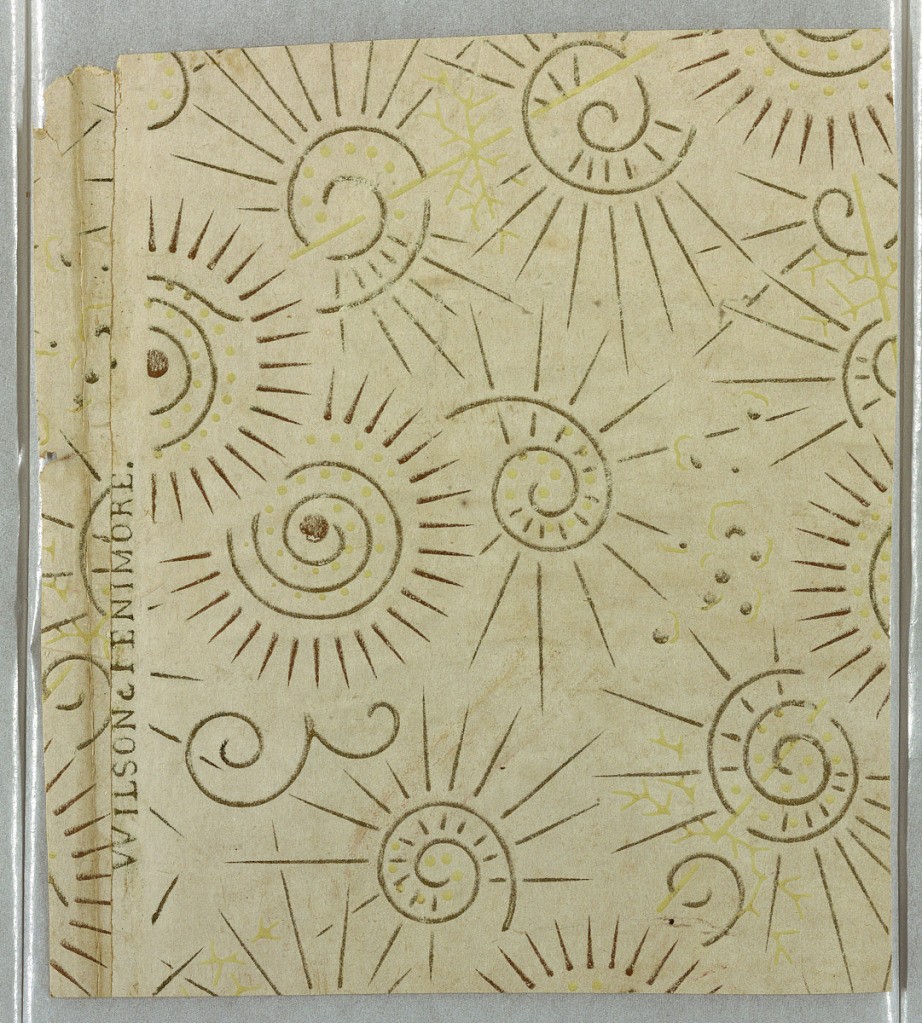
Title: Ceiling paper
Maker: Wilson and Fenimore
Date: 1875–1900
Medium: Machine-printed
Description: Spiral shapes forming starbursts, printed in copper and gold metallic pigments, and ochre, on off-white ground. Printed in selvedge: "Wilson & Fenimore."